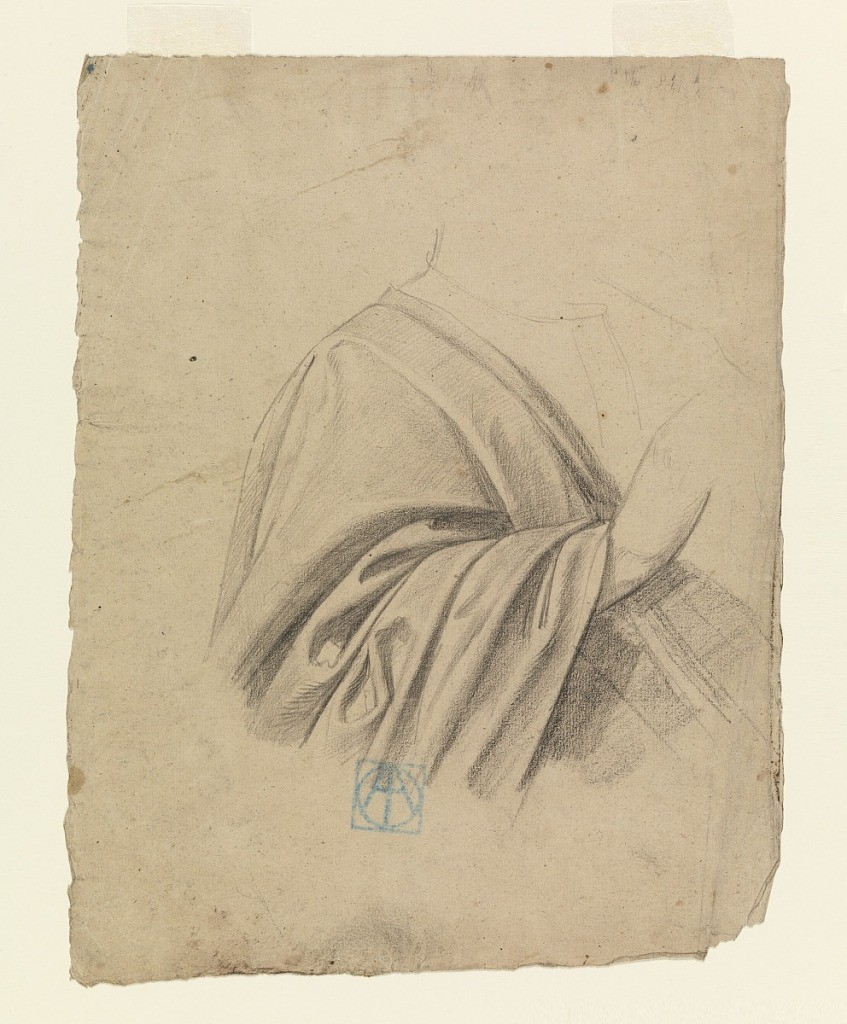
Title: Drapery Study
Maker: Leon Dabo, American, 1868–1960
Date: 1886–92
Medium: Charcoal on paper
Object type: Drawing
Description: Upper part of figure (roughly sketched) with drapery over right shoulder and upper arm. Right hand is half-raised.